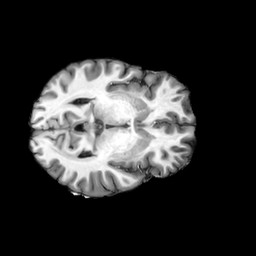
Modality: T1w
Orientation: axial
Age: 45
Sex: female
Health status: ill